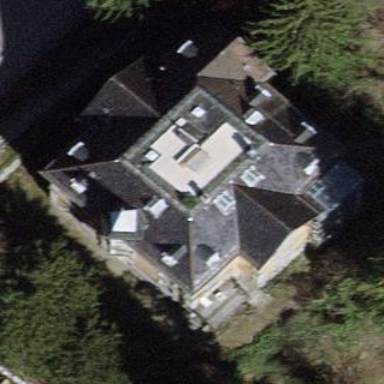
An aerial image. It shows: Unique quadruple saltbox-shaped roof outlines building with multiple apartments.